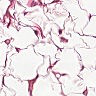
Metastatic tissue present: no